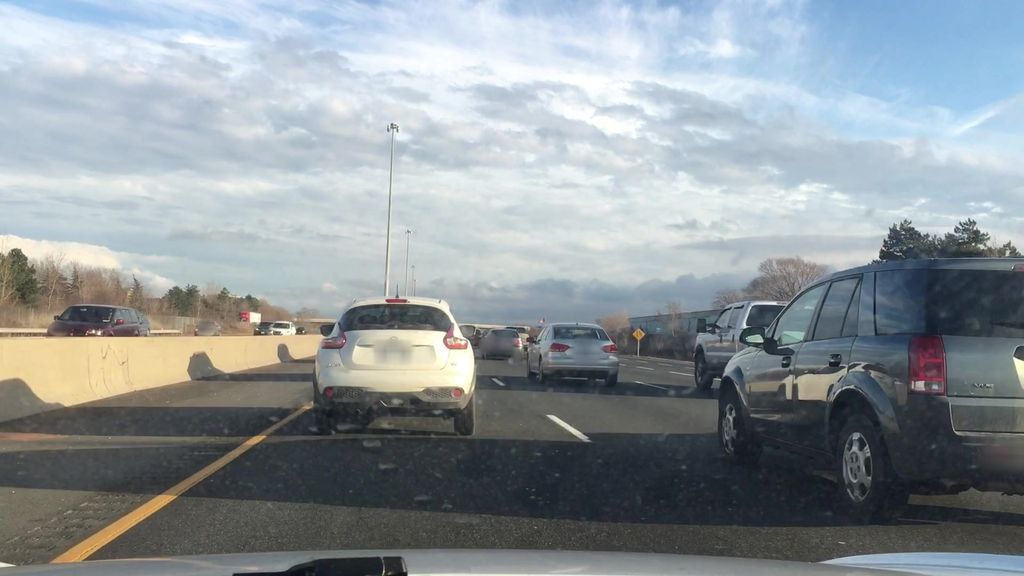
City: hamilton